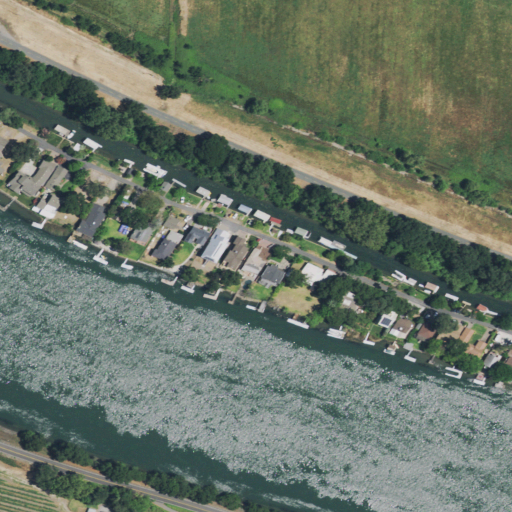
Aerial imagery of island in California named Long Island containing open water, cultivated crops, low intensity development, herbaceous wetlands, open development, and medium intensity development